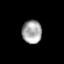
Tissue: prostate
Cell type: T cells
Senescence score: 0.3208
Nuclear area (px): 455
Mean DAPI intensity: 163.725